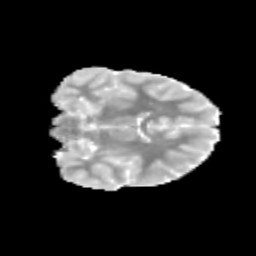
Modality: MD
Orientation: coronal
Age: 9
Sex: female
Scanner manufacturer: siemens
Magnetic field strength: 3 T
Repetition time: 3.8 s
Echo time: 0.07 s